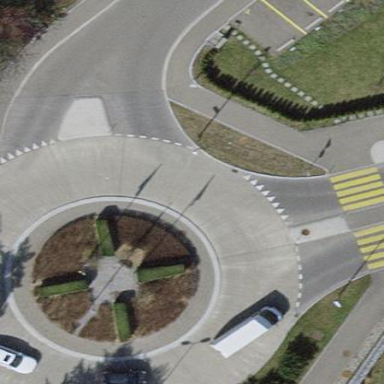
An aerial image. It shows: Secondary road with asphalt surface leading to roundabout.